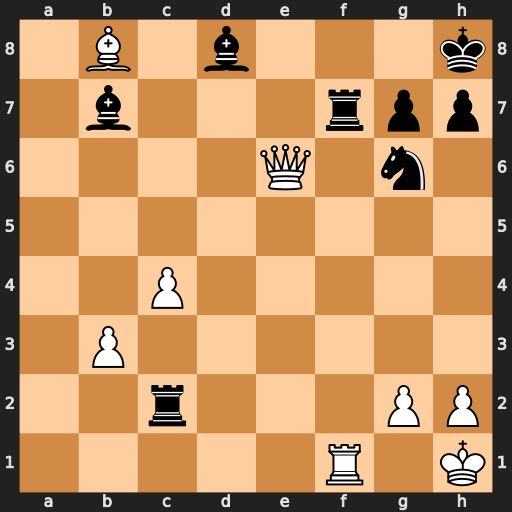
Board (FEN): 1B1b3k/1b3rpp/4Q1n1/8/2P5/1P6/2r3PP/5R1K
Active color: w
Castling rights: -
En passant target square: -
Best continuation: Qe8+ Nf8 Qxf8+ Rxf8 Rxf8#